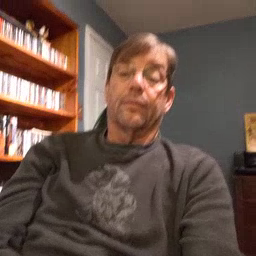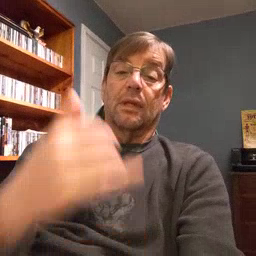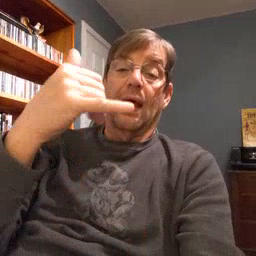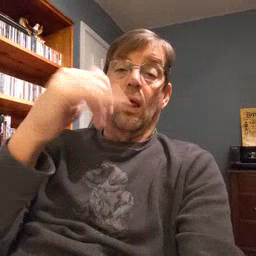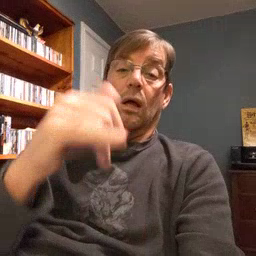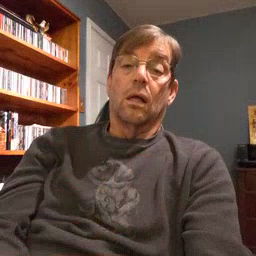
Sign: yellow